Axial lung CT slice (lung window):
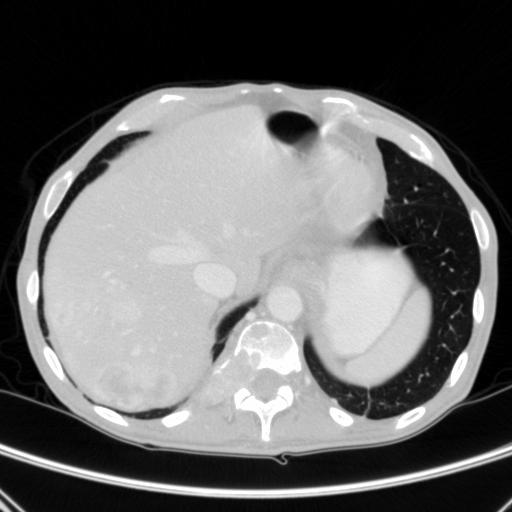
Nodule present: no